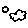
Label: cloud